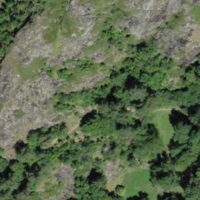
EUNIS habitat code: 48
Species observed at this site:
Neottia ovata
Orchis pallens